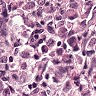
Metastatic tissue present: yes